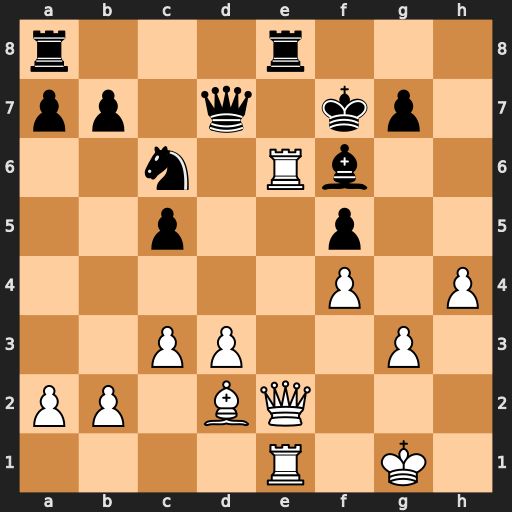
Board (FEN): r3r3/pp1q1kp1/2n1Rb2/2p2p2/5P1P/2PP2P1/PP1BQ3/4R1K1
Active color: w
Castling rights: -
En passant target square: -
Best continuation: Qh5+ g6 Qh7+